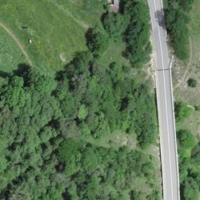
EUNIS habitat code: 44
Species observed at this site:
Silene dioica